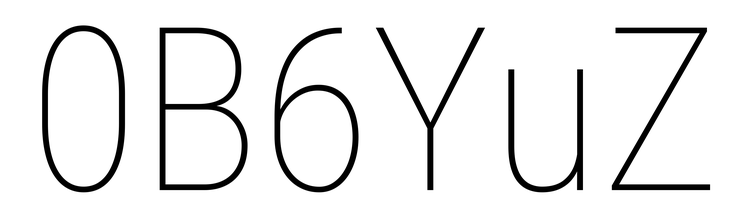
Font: Roboto_Condensed_Thin